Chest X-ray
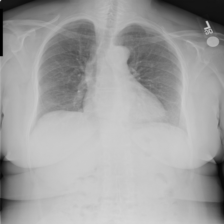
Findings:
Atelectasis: negative
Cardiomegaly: negative
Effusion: negative
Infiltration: positive
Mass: negative
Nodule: negative
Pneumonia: negative
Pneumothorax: negative
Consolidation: negative
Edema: negative
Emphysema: negative
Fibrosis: negative
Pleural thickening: negative
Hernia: negative